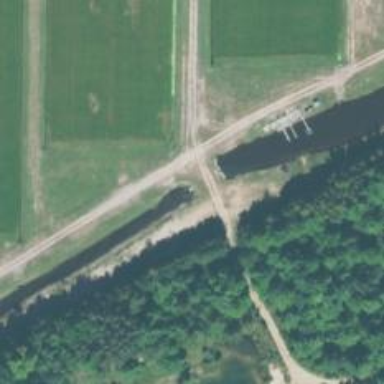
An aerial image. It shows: Canal culvert running through tunnel.